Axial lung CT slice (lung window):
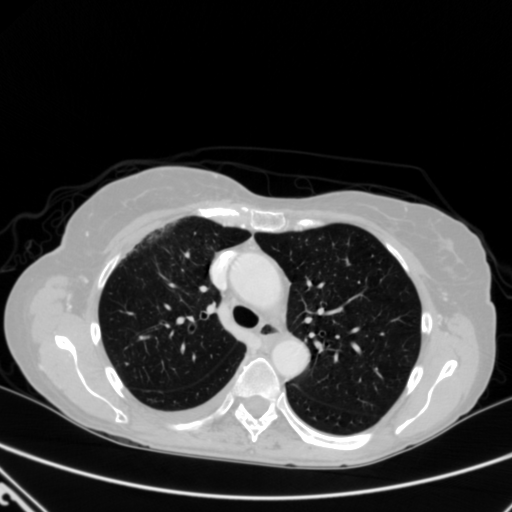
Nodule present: no